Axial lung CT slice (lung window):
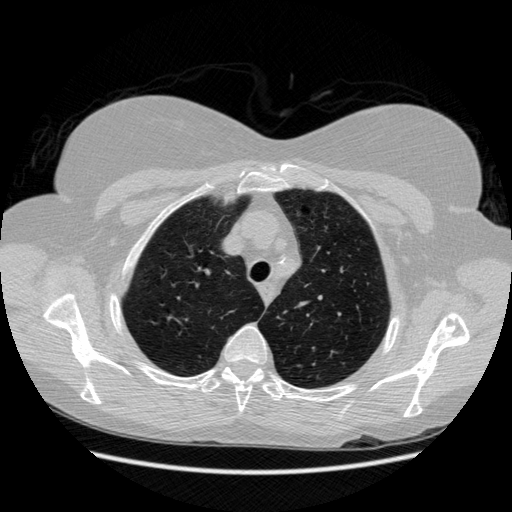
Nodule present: no